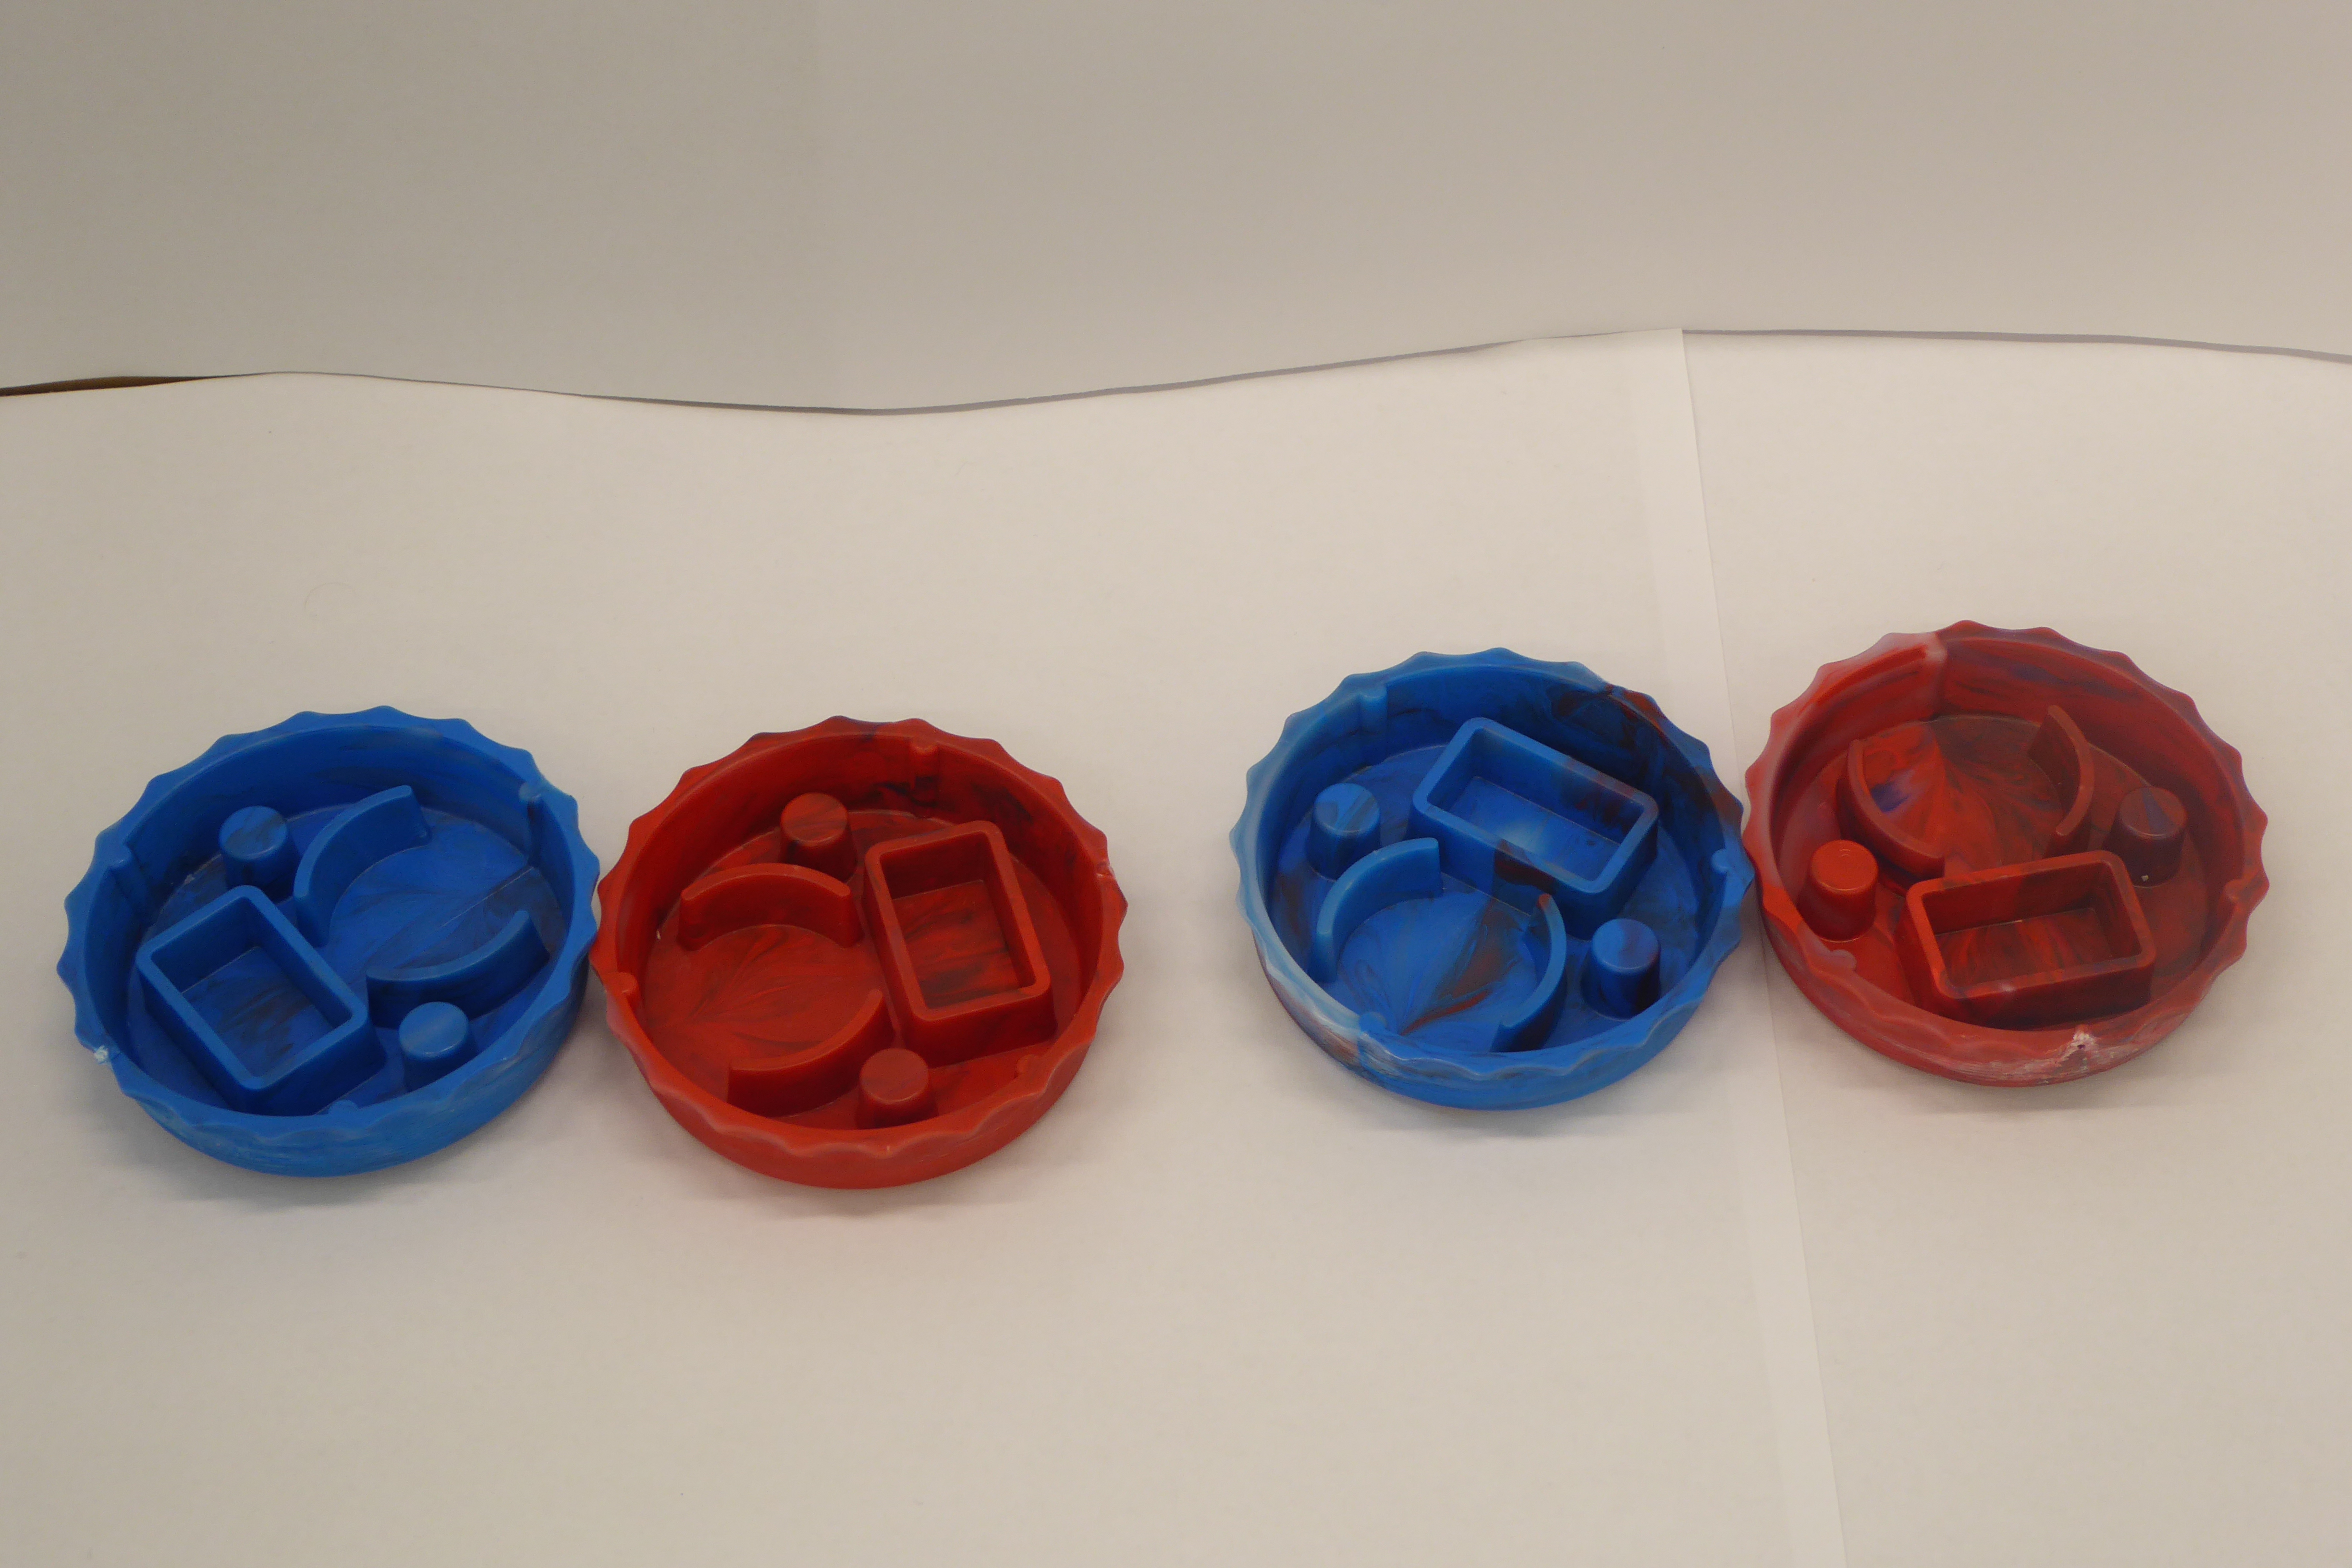
Label: Bottle Opener - Cover